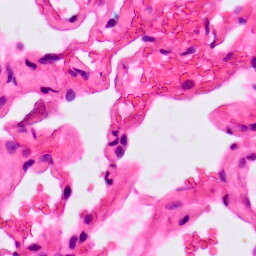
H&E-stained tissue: Lung